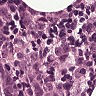
Metastatic tissue present: yes